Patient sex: F
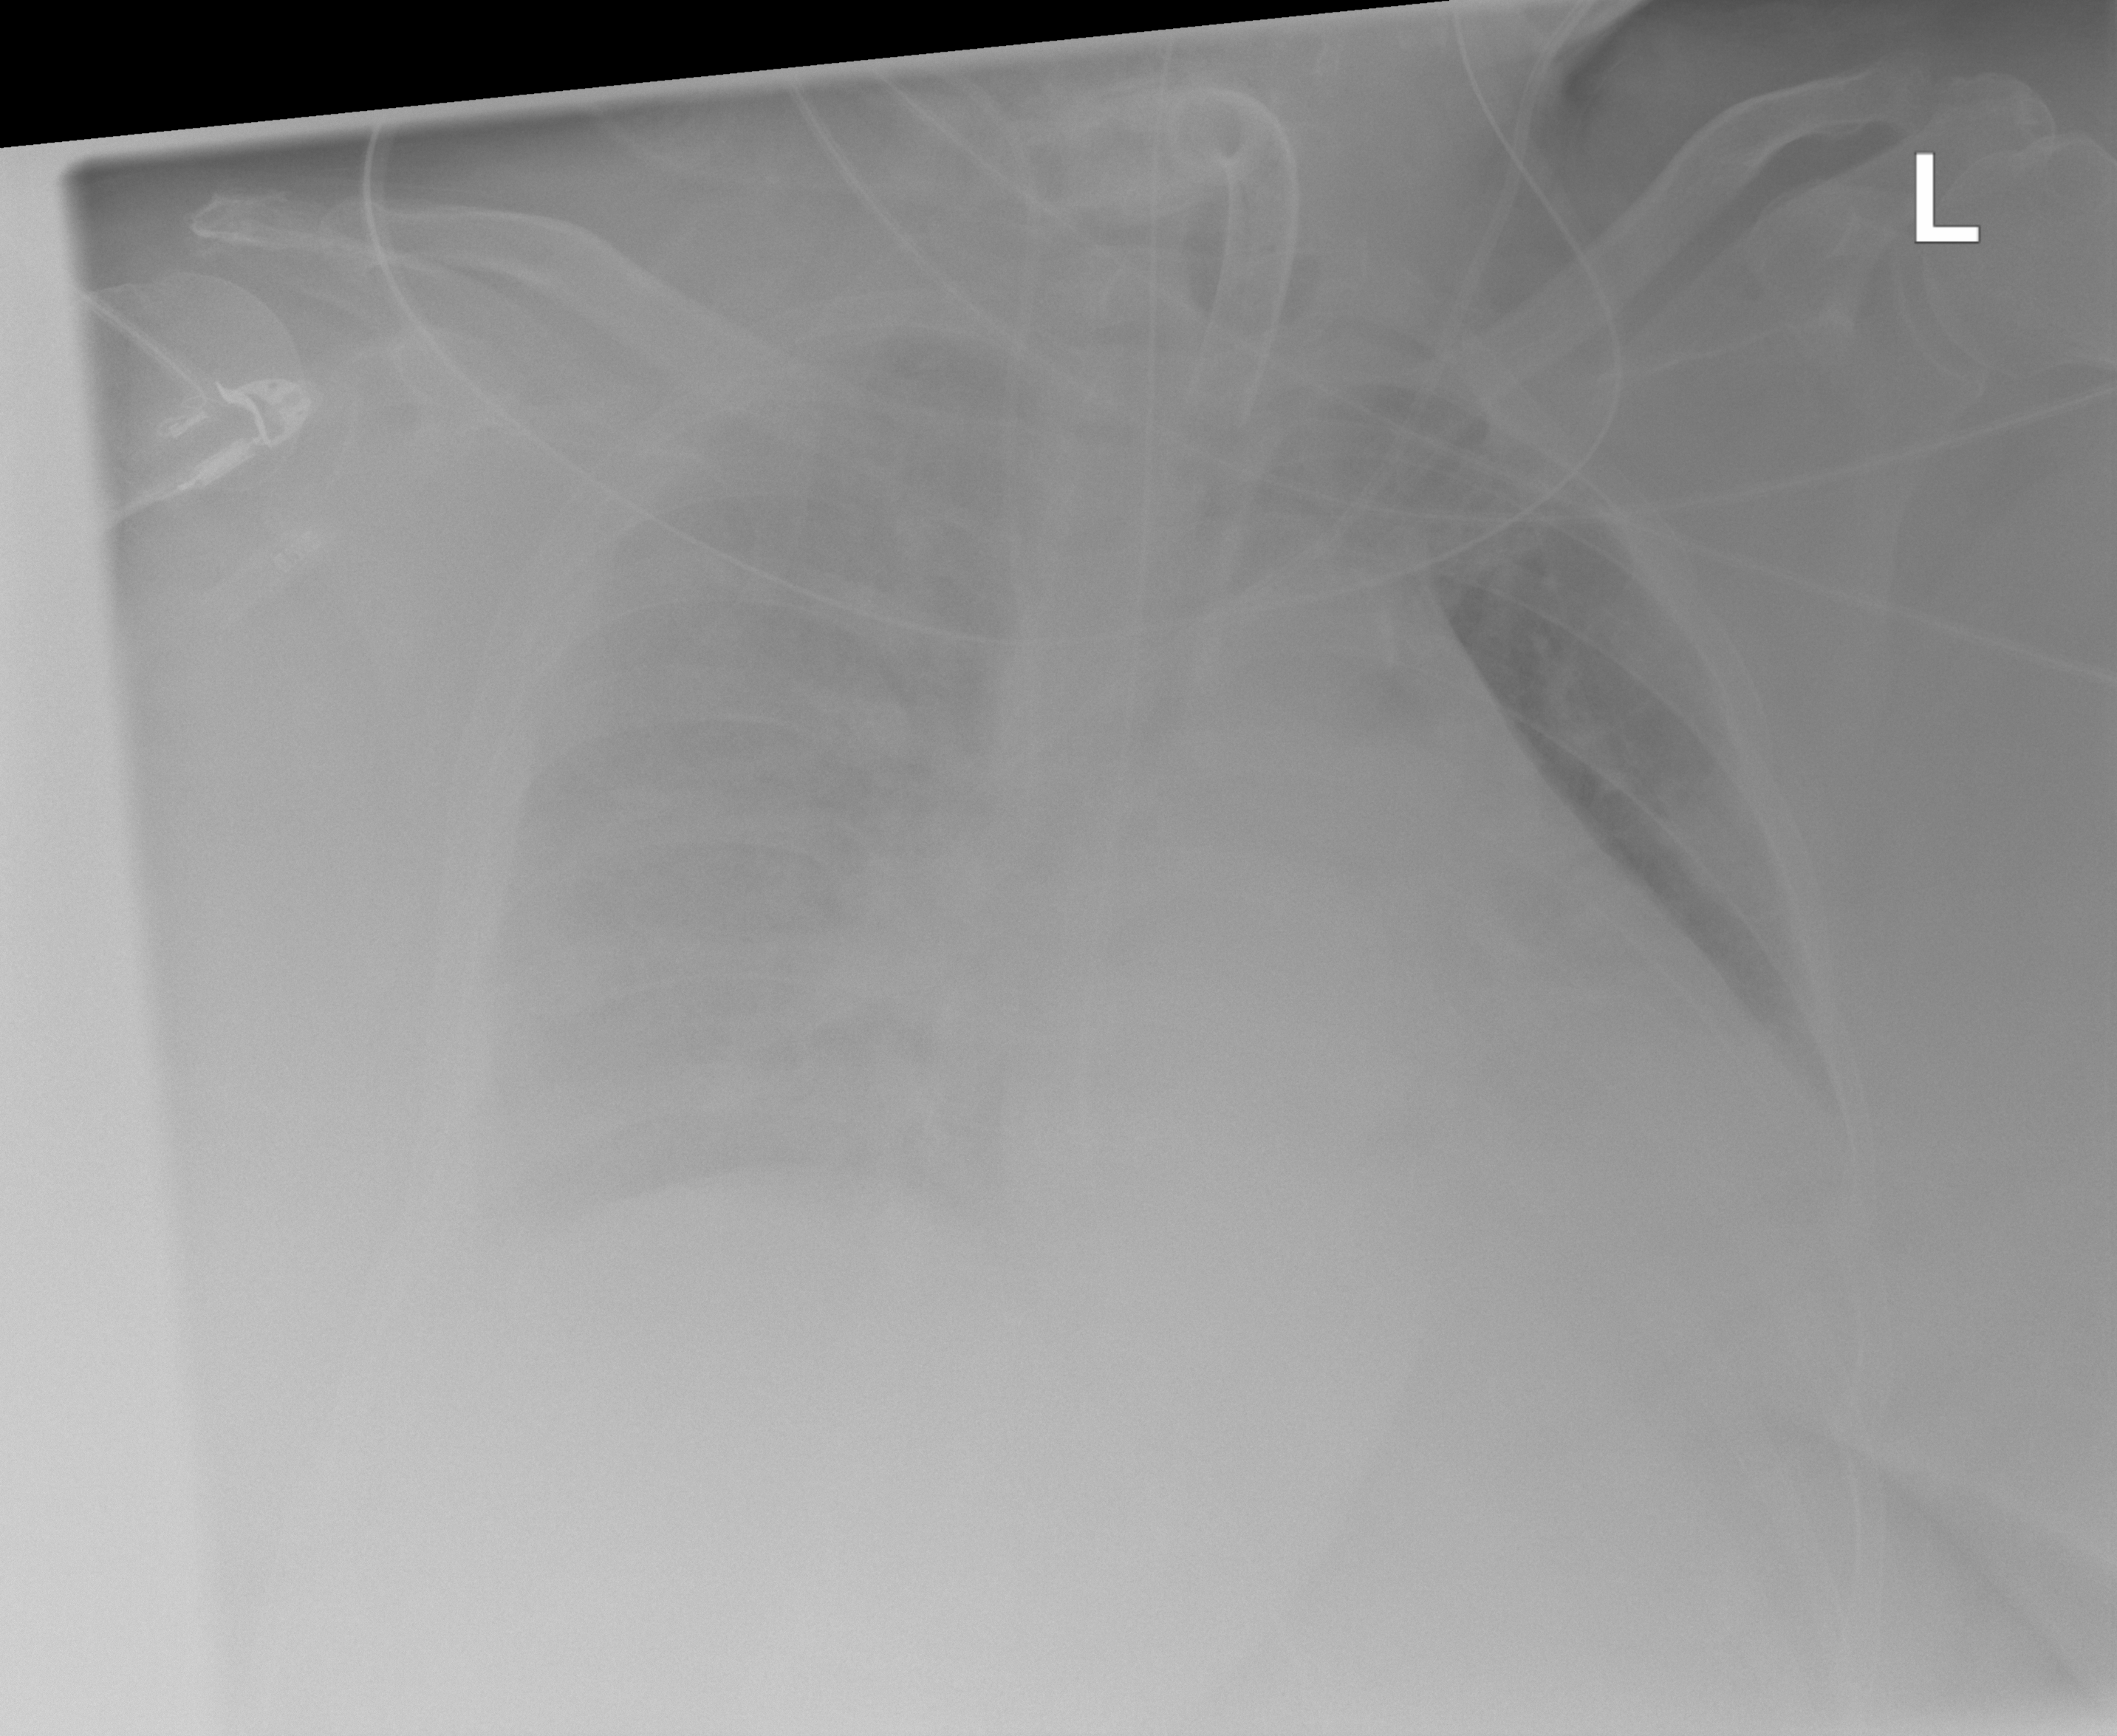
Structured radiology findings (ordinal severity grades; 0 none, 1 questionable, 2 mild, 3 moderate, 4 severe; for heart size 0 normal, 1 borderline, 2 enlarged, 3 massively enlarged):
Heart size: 2
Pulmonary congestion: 2
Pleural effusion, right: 3
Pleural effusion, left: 0
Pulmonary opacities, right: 2
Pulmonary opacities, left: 0
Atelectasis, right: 2
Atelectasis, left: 0